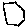
Label: hexagon